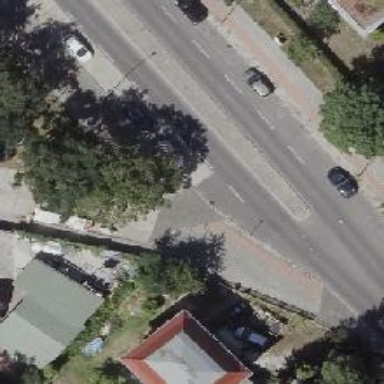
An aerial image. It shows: Concrete service road